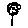
Label: flower